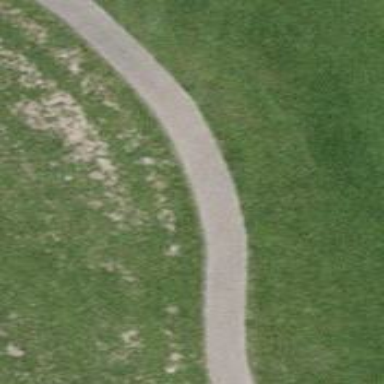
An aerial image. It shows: Footway along golf cart path.